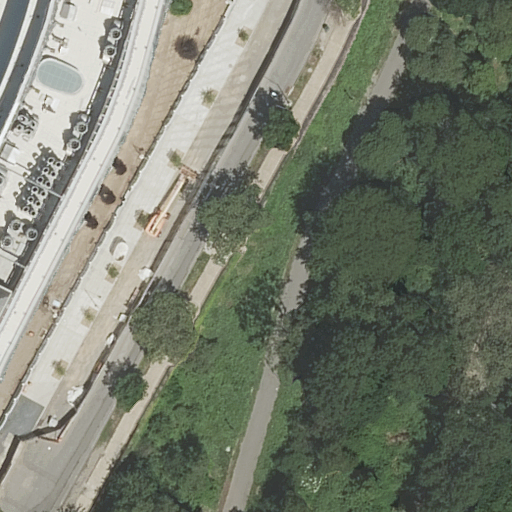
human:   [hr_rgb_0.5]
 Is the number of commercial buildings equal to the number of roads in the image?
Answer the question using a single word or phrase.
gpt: no

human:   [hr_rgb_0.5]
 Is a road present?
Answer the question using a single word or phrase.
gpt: yes

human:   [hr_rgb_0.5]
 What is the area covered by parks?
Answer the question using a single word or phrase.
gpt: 10610m2

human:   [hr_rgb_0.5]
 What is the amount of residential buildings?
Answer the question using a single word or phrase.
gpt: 1

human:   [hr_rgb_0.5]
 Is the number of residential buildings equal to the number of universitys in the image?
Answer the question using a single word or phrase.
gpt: yes

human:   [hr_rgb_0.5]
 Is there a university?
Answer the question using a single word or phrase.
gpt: yes

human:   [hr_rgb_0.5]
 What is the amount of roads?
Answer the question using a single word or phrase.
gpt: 4

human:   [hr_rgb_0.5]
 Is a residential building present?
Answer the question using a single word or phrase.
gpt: yes

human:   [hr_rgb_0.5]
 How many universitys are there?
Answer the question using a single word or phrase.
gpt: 1

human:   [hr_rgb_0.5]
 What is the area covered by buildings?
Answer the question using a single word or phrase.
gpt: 1297m2

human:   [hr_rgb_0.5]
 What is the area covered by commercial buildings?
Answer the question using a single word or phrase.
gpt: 0m2

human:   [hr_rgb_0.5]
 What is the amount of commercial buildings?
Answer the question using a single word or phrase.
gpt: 0

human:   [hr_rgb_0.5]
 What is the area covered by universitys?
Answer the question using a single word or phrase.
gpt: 7587m2

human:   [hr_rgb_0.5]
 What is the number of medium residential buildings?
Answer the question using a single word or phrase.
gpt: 0

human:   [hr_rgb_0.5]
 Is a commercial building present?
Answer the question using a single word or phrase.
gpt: no

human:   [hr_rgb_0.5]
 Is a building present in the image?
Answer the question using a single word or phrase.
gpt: yes

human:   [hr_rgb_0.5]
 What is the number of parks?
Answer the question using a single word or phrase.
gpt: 1

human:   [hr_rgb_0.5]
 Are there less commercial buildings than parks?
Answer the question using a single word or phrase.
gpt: yes

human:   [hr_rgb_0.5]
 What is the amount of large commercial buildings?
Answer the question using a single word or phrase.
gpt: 0

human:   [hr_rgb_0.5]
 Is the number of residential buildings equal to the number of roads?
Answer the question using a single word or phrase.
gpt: no

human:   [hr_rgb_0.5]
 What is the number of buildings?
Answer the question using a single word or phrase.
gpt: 1

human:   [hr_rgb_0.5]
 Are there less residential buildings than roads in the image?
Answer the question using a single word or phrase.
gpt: yes

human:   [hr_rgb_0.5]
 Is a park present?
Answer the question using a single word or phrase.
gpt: yes

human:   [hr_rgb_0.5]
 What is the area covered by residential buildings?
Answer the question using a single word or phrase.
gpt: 1297m2

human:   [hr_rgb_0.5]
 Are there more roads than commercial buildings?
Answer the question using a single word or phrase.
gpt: yes

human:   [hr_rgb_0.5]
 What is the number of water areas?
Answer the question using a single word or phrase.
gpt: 0

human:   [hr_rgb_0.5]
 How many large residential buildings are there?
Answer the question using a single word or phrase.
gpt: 1

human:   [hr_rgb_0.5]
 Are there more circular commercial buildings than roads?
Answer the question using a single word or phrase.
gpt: no

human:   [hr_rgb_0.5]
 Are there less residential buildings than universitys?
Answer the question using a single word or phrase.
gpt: no

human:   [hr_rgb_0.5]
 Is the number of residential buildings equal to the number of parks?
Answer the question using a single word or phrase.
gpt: yes

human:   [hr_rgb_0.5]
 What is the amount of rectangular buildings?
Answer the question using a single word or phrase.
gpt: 0

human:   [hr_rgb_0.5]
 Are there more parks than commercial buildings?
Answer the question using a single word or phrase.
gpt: yes

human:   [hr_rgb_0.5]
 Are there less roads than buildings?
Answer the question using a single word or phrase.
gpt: no

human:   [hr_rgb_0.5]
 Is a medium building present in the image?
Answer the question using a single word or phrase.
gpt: no

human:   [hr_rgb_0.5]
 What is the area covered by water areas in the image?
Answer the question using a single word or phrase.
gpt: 0m2

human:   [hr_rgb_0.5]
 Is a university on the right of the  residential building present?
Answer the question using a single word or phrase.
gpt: no

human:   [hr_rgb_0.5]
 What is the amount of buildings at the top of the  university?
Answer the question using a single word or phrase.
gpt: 0

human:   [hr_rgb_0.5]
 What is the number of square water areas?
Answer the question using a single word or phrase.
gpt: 0

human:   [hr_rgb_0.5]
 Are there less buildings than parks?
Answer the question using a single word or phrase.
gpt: no

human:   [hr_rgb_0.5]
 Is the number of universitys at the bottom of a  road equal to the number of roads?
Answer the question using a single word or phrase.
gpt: no

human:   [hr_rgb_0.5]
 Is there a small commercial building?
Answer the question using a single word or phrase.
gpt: no

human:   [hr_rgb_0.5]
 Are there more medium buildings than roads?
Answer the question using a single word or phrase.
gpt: no

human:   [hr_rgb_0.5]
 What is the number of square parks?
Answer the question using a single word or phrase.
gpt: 0

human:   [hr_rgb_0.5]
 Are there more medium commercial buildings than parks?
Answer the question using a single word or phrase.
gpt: no

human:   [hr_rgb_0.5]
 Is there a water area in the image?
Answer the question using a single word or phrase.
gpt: no

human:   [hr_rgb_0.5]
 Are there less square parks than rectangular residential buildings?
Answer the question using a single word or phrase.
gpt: no

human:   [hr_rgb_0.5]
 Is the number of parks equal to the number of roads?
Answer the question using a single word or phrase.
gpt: no

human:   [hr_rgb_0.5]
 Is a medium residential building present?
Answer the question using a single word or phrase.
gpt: no

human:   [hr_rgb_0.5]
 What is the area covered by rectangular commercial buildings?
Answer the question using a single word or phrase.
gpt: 0m2

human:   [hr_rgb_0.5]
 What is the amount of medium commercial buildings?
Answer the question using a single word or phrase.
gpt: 0

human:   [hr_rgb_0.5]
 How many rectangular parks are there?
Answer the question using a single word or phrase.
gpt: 1

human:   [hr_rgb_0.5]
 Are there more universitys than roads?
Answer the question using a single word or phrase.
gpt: no

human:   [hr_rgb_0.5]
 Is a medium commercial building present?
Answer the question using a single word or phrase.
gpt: no

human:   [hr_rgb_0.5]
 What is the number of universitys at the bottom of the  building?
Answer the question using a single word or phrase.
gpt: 0

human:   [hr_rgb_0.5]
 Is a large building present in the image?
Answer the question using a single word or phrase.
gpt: yes

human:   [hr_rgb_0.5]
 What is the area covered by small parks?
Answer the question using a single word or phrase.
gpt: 0m2

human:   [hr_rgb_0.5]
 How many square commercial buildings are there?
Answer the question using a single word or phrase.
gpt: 0

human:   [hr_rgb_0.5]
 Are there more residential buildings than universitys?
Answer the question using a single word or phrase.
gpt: no

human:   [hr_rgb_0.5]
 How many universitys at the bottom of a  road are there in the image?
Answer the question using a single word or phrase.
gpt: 0

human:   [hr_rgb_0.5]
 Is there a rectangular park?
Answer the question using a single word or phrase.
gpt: yes

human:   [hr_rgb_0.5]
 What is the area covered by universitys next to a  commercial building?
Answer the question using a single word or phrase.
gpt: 0m2

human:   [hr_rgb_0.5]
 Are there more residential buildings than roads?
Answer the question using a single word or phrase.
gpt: no

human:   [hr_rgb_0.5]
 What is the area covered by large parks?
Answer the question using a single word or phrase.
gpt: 10610m2

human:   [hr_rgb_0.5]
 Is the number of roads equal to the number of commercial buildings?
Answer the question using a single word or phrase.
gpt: no